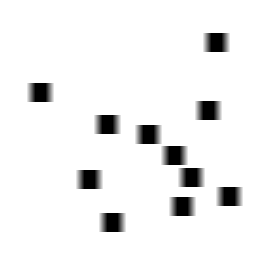
Squares: 11
Triangles: 0
Stars: 0
Total shapes: 11